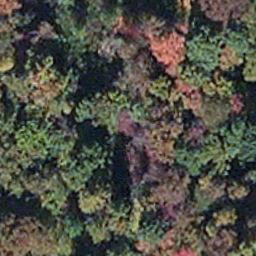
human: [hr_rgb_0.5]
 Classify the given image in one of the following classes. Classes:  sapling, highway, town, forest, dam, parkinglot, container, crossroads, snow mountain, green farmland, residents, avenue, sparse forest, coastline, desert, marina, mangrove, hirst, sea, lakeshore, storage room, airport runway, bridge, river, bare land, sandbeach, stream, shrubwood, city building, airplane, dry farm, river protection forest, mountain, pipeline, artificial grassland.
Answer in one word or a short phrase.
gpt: mangrove